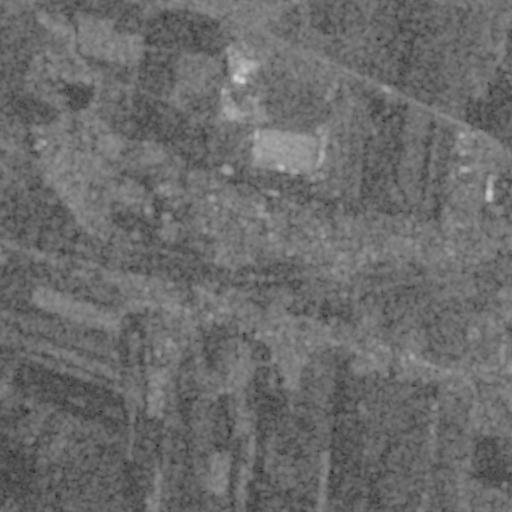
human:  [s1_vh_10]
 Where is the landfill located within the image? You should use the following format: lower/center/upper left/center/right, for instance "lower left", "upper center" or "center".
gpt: The landfill is located in the upper center of the image.
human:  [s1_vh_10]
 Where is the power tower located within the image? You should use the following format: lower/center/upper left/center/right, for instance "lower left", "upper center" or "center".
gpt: The power tower is located in the right of the image.
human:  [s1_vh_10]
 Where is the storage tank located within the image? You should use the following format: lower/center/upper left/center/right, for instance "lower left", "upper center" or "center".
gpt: The storage tank is located in the upper center of the image.
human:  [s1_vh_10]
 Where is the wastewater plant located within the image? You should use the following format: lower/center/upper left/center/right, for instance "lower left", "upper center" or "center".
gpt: The wastewater plant is located in the upper center of the image.
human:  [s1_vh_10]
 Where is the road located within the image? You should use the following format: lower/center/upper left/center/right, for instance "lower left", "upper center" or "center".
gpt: There is no road in the image.

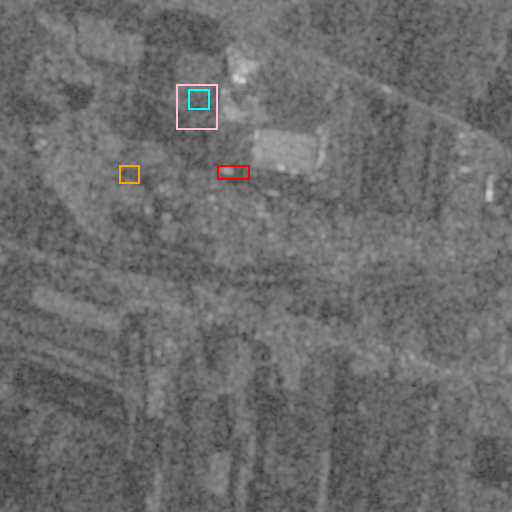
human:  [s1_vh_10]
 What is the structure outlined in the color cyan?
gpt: The structure outlined in cyan is a landfill.
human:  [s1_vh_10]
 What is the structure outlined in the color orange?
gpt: The structure outlined in orange is a park.
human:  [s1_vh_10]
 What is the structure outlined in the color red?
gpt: The structure outlined in red is a parking lot.
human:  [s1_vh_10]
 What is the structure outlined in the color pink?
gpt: The structure outlined in pink is a wastewater plant.
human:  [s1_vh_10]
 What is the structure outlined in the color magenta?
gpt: There is no magenta outline.